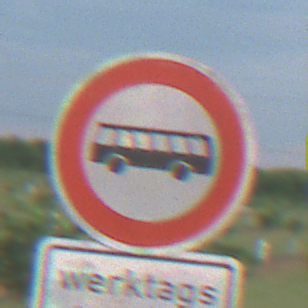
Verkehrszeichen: VerbotKraftomnibusse
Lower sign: ZeitangabenMitBeschraenkungAufWochentage7
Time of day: SunriseSunset
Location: Outdoor (Nature)
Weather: PartlyCloudy
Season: NotSpecified
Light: Natural